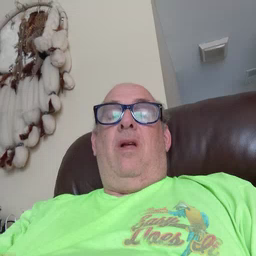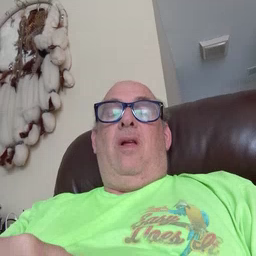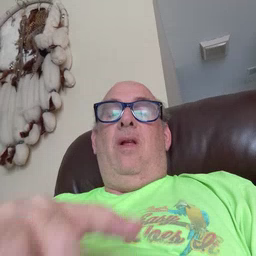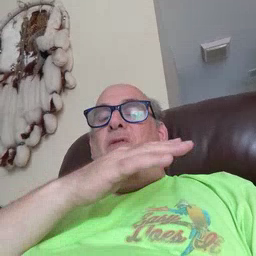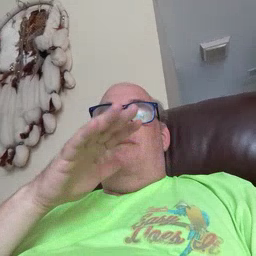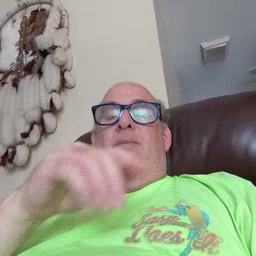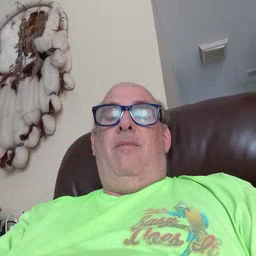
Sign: farm